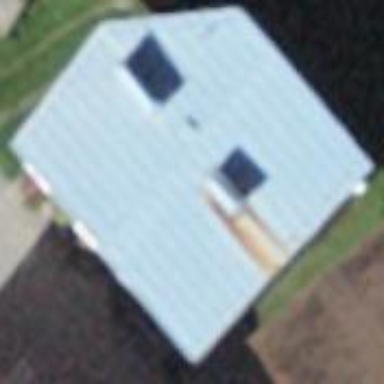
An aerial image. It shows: Simple and straightforward house.